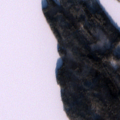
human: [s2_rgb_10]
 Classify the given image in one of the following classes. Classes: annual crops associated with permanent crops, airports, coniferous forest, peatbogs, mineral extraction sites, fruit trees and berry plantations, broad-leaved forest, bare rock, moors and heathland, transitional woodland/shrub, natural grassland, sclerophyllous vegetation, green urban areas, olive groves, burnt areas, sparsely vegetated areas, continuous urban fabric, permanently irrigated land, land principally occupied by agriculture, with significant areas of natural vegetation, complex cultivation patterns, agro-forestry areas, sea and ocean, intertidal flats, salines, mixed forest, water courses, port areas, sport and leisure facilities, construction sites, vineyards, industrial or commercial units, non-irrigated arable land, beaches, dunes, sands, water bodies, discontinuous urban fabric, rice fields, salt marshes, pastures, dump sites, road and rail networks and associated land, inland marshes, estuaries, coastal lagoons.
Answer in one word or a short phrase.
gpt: mixed forest, water bodies